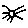
Label: sun